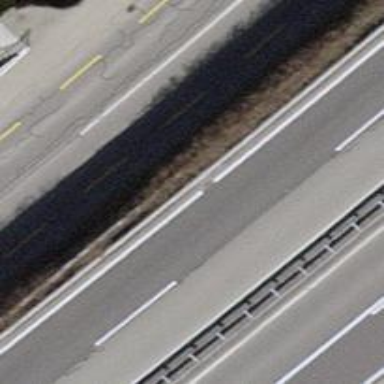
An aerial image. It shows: Asphalt motorway of trunk classification.